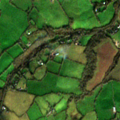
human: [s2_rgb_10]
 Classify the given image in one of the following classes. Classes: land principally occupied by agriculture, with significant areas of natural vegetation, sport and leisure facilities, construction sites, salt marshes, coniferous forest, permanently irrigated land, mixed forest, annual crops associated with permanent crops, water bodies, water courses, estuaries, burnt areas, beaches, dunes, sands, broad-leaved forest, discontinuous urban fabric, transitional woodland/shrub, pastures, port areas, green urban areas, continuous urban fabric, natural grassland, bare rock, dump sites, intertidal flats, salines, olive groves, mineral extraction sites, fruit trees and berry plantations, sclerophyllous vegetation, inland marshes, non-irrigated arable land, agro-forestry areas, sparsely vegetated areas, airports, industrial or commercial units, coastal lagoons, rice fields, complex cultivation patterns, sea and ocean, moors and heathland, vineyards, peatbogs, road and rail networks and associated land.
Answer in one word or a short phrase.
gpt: discontinuous urban fabric, pastures